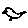
Label: bird